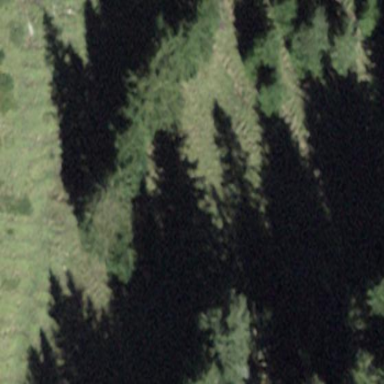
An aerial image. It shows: Forest area.